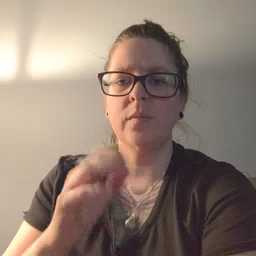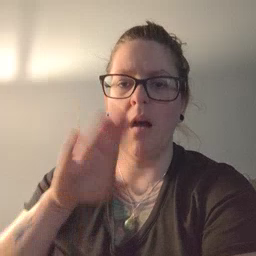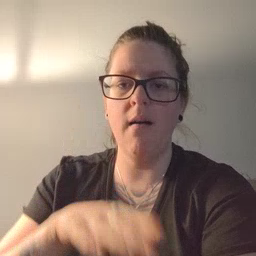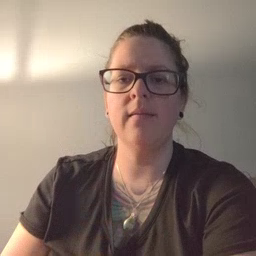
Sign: on